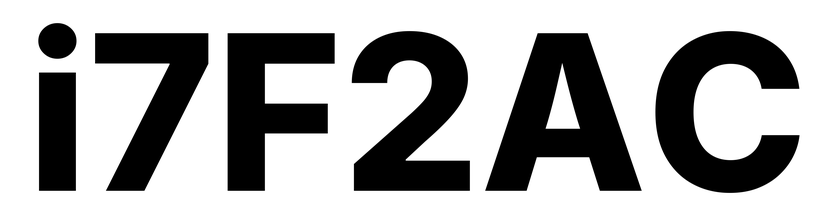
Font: Inter_ExtraBold